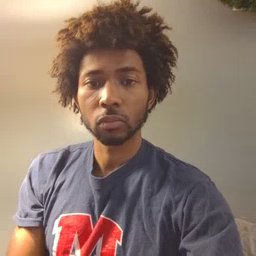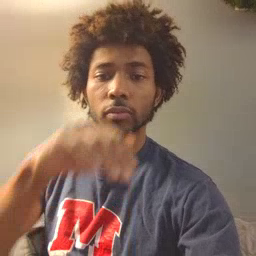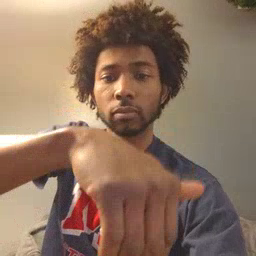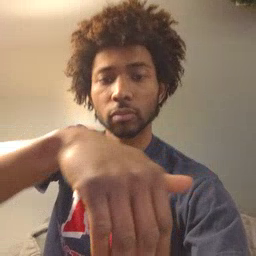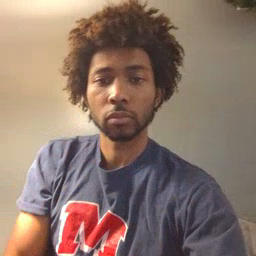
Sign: night